Question: lets say i have an horizontal webiste ( <URL> and in a certain point i would like to know how much horizontal width is avaliable,
i made this picture so it's easier to understand

So i would need to get the EXTRA SPACE's width
and i am trying like this:
'''
$(window).outerWidth(true)-($('header').outerWidth(true)+$('#nvl1').outerWidth(true)+$('#nvl2').outerWidth(true))
'''
also tried
'''
$(window).width()-($('header').outerWidth(true)+$('#nvl1').outerWidth(true)+$('#nvl2').outerWidth(true))
'''
but in IE8 it's not returning the same value...
and then i need to apply it to the div, i made this function
'''
function rellenarEspacio(){
if(lte8){
var w = $(window).width()-($('header').outerWidth(true)+$('#nvl1').outerWidth(true)+$('#nvl2').outerWidth(true))+$('#nvl2').outerWidth(true);
}else{
var w = $(window).width()-($('header').outerWidth(true)+$('#nvl1').outerWidth(true)+$('#nvl2').outerWidth(true));
}
//alert(w);
$('.extra').css({'display':'block'});
$('.extra').css({'width':w});
return false
}
'''
but is not using the whole space
any idea what I am missing?
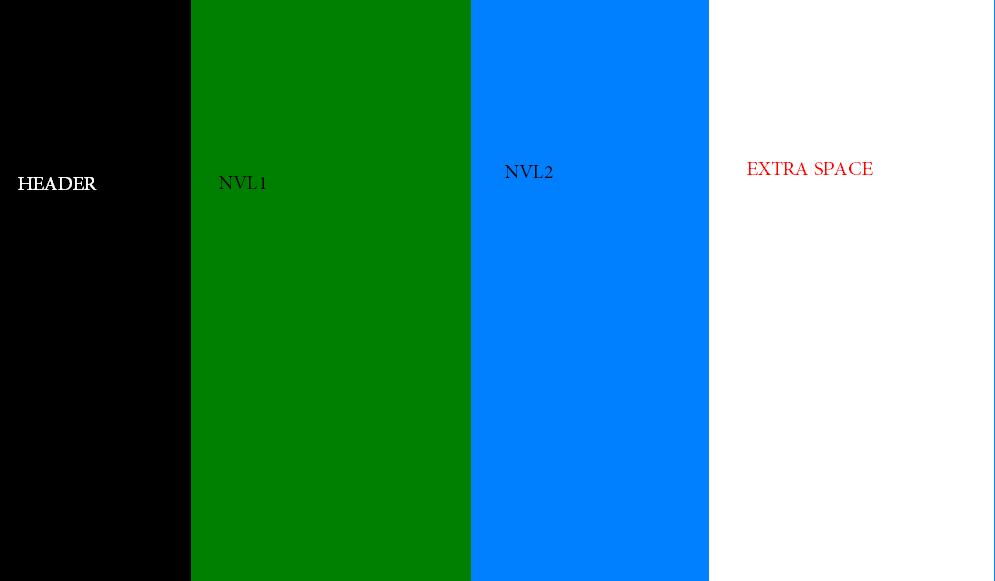
Answer: # Explanation
You're getting a negative value because... well because that's correct.
If you've got 3 divs that always take up X amount of space while your viewport is smaller than all the div widths combined, there is no space left.
To best describe it, I've print screened my <URL>:

Here you can see there is plenty of space, 235px to be exact.
While the window's width is larger than the sum of all the div widths, there is still space left.
Both window and document show the same width at this point, so both are valid.
---

Here, there is no space left.
In your case, this would become '530 -(200 + 200 + 200) = -70)' empty space.
:
The window width is actually smaller than the document width. Why?
Well, because I resized the window to be that small, that's why.
The document width on the other hand is still the sum of all those div widths.
The reason for this, is because you have the size of the viewport, meaning, the size of your window, not the size of the document that contain all your elements.
So, to conclude: using this '$(document).width()' instead, should fix the problem.
---
# Solution
<URL> on how it works.
And here's my solution.
'''
function adjustSpace(){
var iHeaderW = $('header').outerWidth(),
iNvl1W = $('#nvl1').outerWidth(),
iNvl2W = $('#nvl2').outerWidth()
iDocW = $(document).width();
var iEmptyWidth = iDocW - (iHeaderW + iNvl1W + iNvl2W);
console.log("Empty space: "+iEmptyWidth);
if(iEmptyWidth <= 0){
$('.extra').width(0).hide();
return false;
}
$('.extra').width(iEmptyWidth).show();
return true
}
'''
# Additional information
Before you use the 'outerWidth()' function, you should check out what the <URL>:
> This method is not applicable to window and document objects; for these, use .width() instead.
The reason why IE8 return a different value than the other browsers, is because IE sucks. :)
No, but seriously, IE8 probably has a different box-sizing property and gives you a different result because of it, you're using 'outerWidth()'; which, as previously mentioned, is not the correct application for that function.
Check out <URL>.